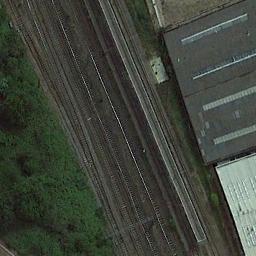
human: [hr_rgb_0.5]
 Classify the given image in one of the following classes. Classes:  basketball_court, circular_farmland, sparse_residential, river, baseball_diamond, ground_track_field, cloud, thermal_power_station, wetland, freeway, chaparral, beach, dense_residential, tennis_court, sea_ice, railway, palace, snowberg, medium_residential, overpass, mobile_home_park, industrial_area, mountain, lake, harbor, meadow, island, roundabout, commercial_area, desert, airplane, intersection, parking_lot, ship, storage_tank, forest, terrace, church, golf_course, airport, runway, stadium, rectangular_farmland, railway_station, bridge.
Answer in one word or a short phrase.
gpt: railway